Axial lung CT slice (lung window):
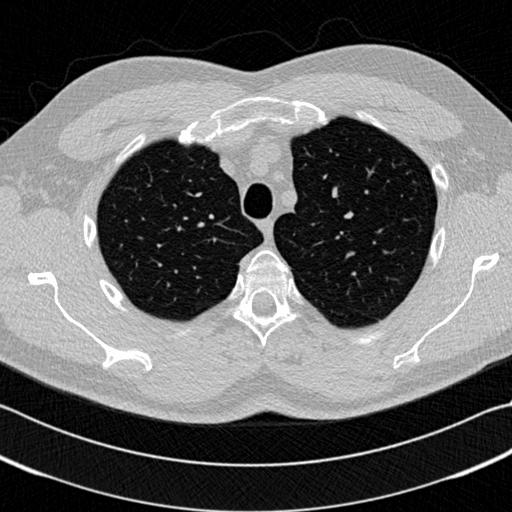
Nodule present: no